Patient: sex F, age 68
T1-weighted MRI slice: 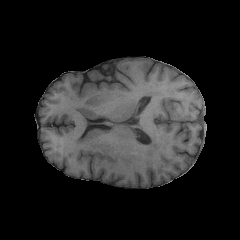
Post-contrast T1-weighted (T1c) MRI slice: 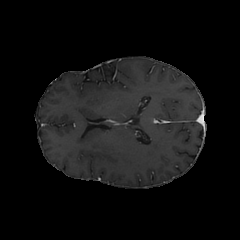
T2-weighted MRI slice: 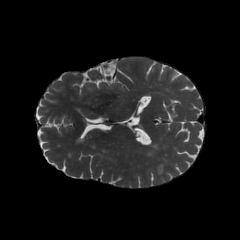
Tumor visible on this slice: yes
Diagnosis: Glioblastoma, IDH-wildtype
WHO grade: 4